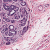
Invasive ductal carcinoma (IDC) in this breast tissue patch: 0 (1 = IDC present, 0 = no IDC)